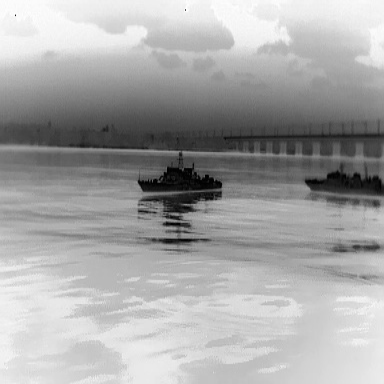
There are two warships in the infrared image.